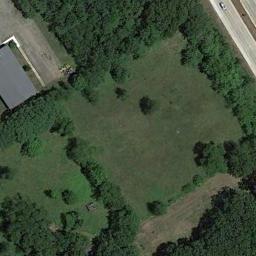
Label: meadow